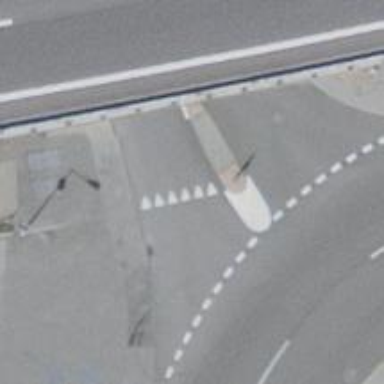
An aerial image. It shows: Road with "give way" sign.